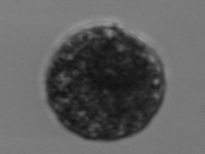
Label: Vicicitus_globosus